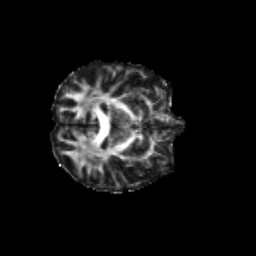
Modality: FA
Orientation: axial
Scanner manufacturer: siemens
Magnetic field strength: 3 T
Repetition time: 9.2 s
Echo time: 0.084 s